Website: crate-barrel
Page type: address-validator
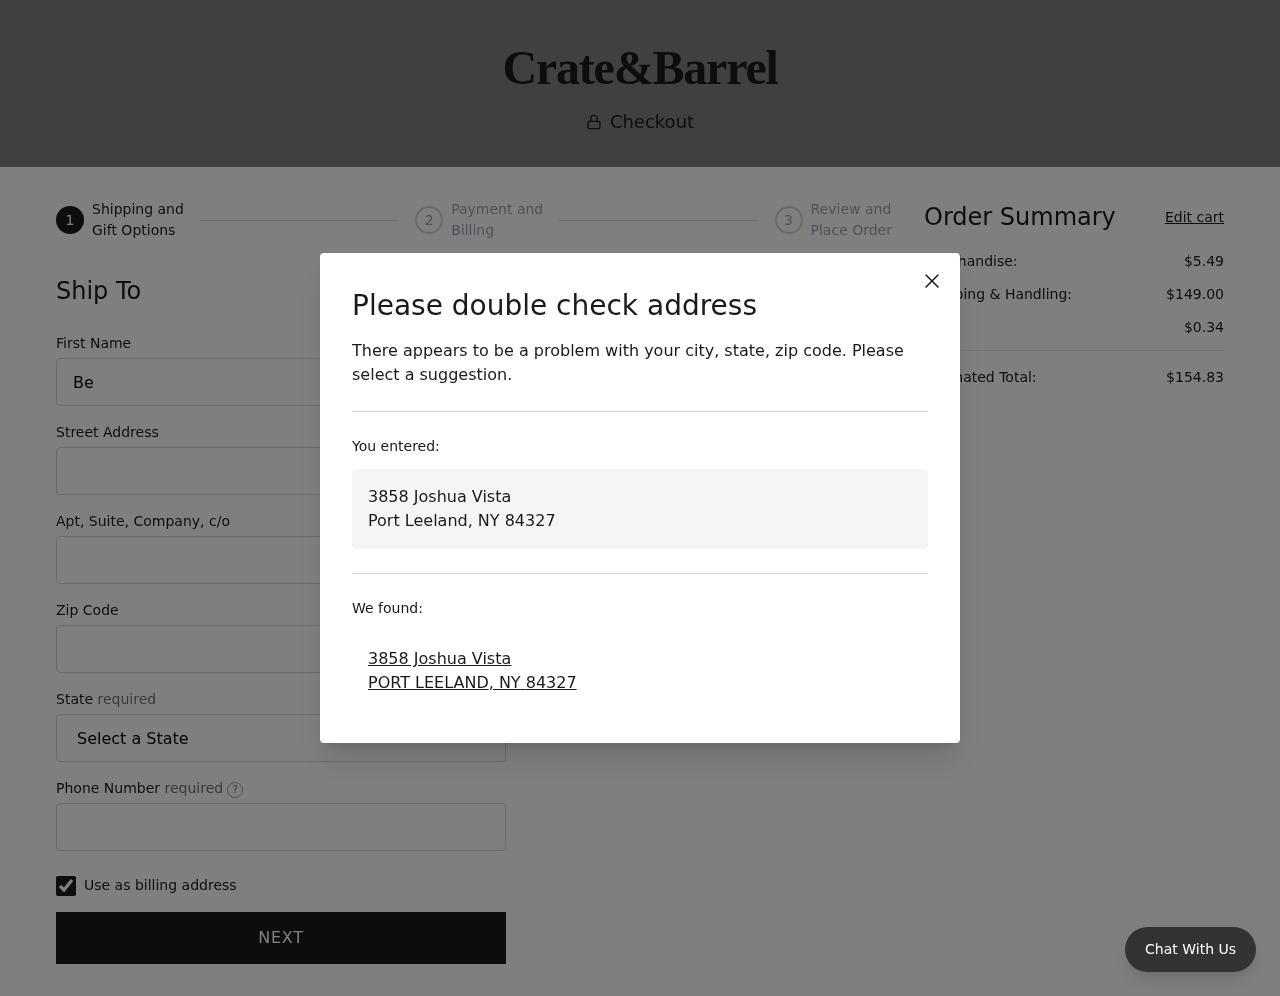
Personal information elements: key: PII_CITY
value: Port Leeland
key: PII_CITY
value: PORT LEELAND
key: PII_FIRSTNAME
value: Becky
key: PII_PHONE
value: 3705316592
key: PII_POSTCODE
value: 84327
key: PII_STATE
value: New York
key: PII_STATE_ABBR
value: NY
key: PII_STREET
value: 3858 Joshua Vista
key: PII_STREET2
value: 609 Maynard Cliff Apt. 128
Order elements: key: ORDER_SUBTOTAL
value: $5.49
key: ORDER_SHIPPING_COST
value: $149.00
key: ORDER_TAX
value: $0.34
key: ORDER_TOTAL
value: $154.83